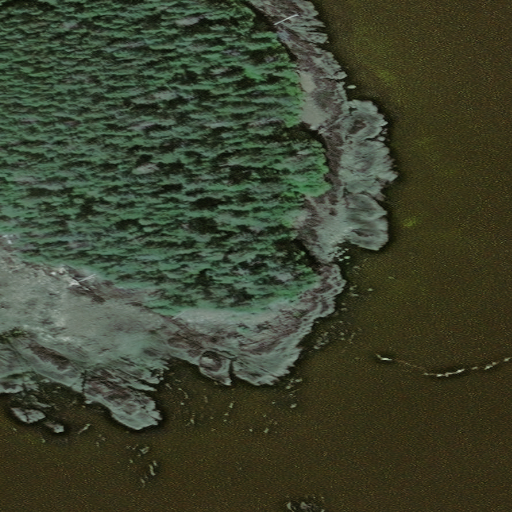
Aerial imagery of cape in Alaska named Kresta Point containing only unknown